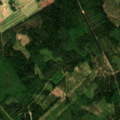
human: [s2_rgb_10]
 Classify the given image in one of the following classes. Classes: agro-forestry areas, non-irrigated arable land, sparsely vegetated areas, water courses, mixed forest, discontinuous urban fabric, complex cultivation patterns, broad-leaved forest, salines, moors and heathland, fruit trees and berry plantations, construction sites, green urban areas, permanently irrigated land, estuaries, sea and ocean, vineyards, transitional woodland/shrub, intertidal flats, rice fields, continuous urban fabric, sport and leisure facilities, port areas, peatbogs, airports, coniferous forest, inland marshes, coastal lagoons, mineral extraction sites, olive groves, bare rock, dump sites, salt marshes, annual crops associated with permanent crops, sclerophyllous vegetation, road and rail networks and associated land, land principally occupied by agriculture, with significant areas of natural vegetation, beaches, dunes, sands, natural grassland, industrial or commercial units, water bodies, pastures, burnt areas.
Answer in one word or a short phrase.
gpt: coniferous forest, mixed forest, transitional woodland/shrub